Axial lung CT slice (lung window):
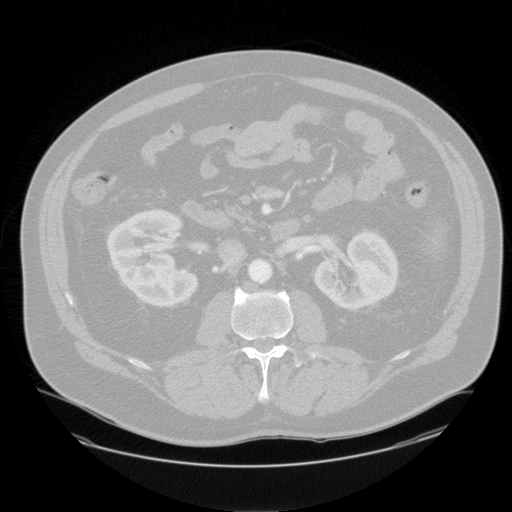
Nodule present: no